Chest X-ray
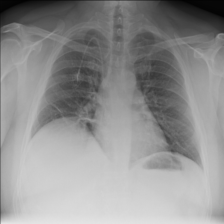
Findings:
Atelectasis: positive
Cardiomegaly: negative
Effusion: negative
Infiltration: positive
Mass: negative
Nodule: negative
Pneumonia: negative
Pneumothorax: negative
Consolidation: negative
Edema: negative
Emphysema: negative
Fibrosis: negative
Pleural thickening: negative
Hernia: negative